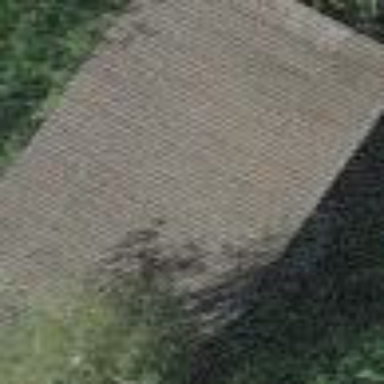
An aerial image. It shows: Barn.